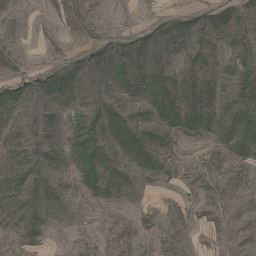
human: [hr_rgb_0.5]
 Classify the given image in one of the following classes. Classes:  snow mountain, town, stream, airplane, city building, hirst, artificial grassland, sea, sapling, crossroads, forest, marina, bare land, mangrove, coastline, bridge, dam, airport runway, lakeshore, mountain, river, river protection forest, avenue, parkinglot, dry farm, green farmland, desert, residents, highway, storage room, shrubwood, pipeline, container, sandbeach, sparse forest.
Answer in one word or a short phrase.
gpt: mountain